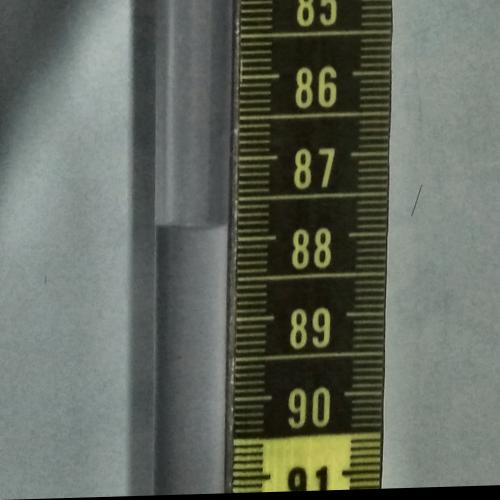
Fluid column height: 87.8 cm